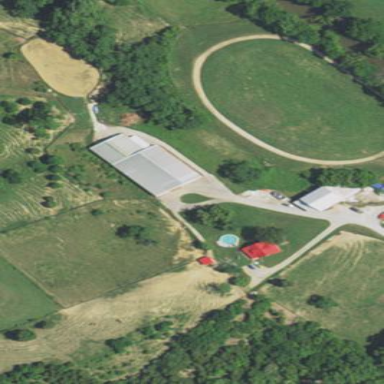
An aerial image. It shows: Farmyard area.